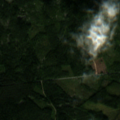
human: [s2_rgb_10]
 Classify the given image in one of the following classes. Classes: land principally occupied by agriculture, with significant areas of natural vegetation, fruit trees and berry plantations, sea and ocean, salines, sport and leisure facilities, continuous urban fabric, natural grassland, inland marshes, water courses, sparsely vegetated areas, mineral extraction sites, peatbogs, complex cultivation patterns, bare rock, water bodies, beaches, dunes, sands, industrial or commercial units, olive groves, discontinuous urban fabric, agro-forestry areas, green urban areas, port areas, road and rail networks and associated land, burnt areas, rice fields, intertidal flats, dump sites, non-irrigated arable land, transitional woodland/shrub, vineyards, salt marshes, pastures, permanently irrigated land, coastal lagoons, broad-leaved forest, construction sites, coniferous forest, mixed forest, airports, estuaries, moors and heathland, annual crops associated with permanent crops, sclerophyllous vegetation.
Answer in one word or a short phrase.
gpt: coniferous forest, mixed forest, transitional woodland/shrub